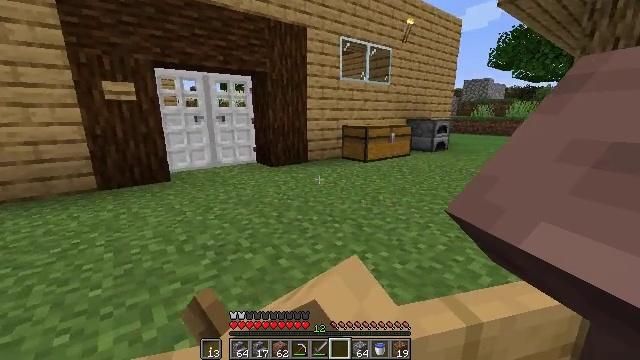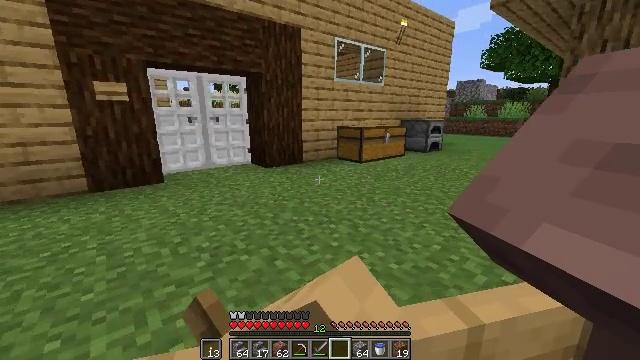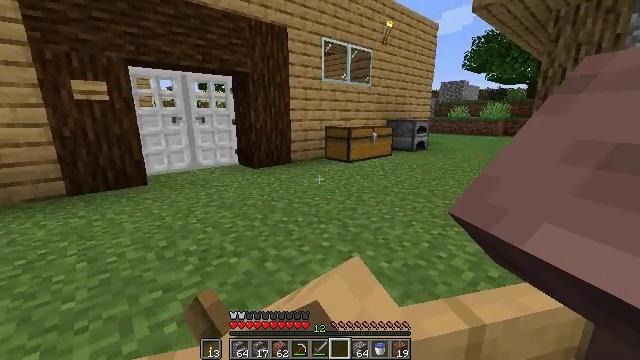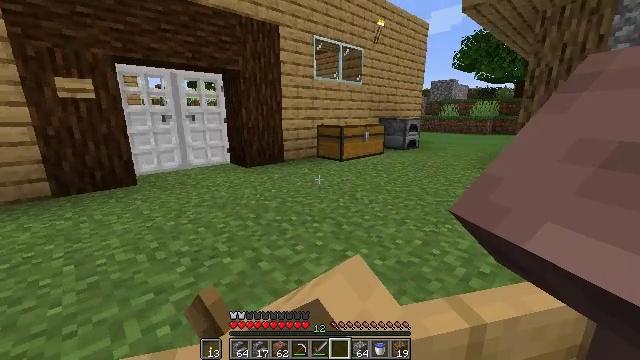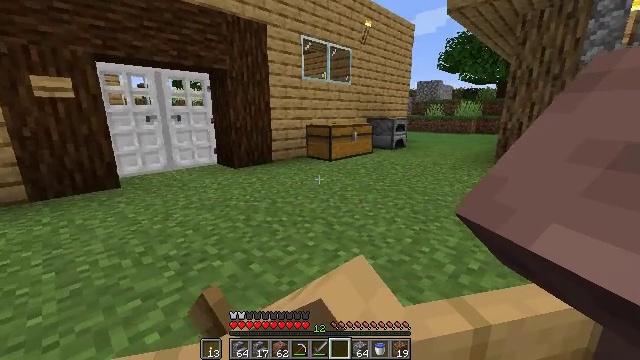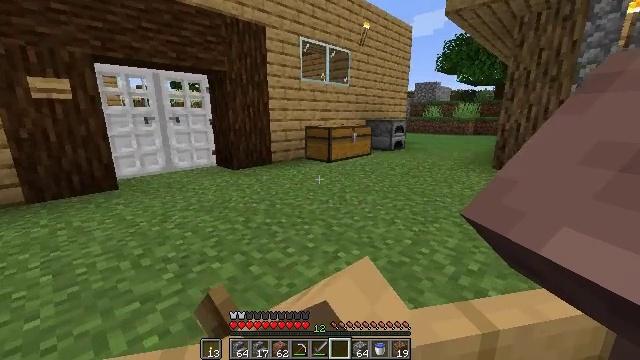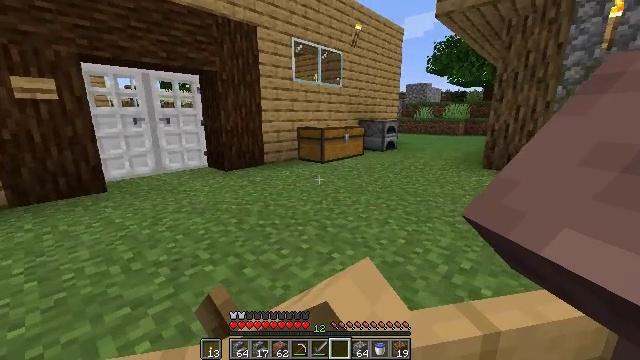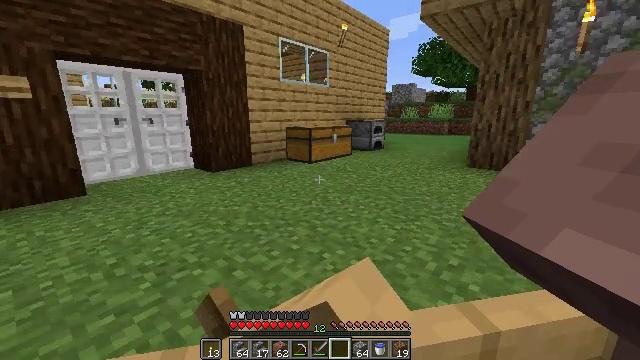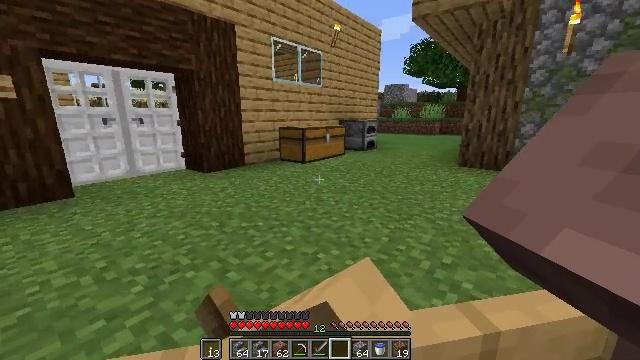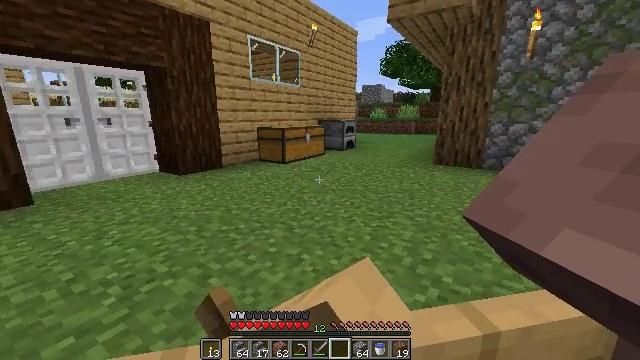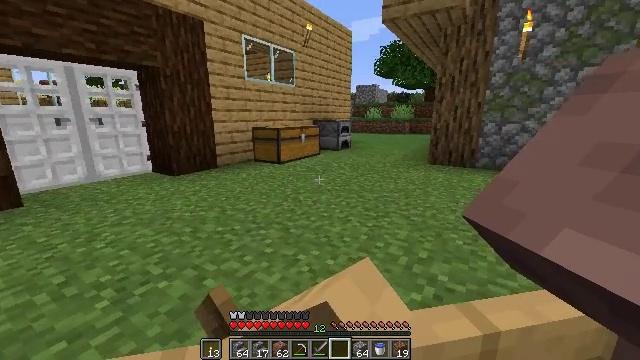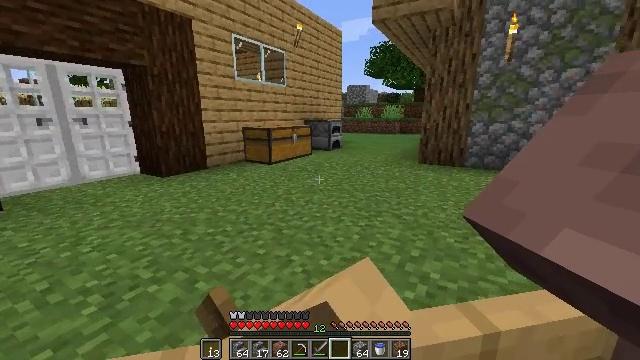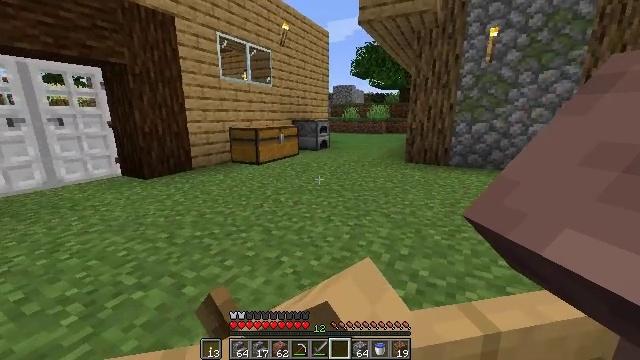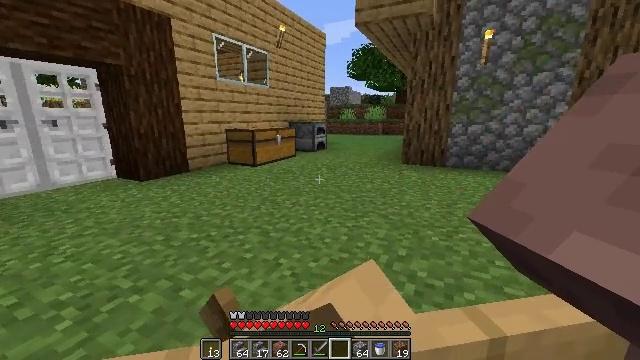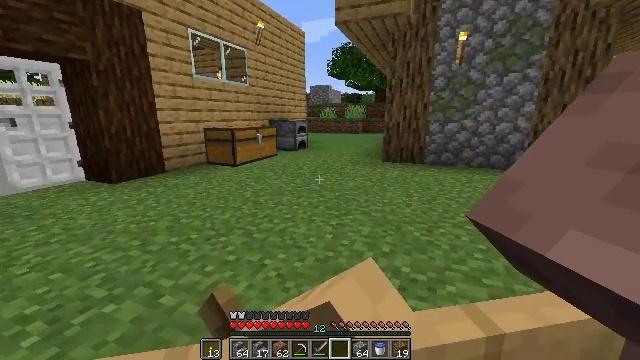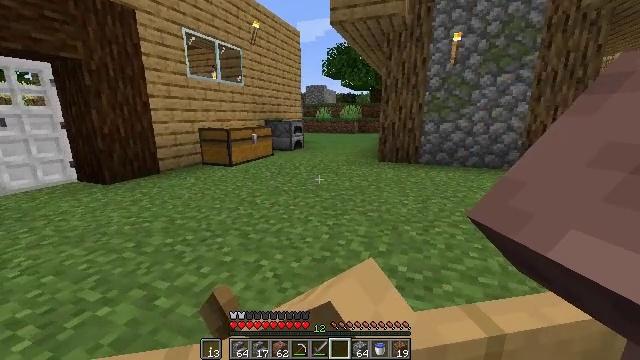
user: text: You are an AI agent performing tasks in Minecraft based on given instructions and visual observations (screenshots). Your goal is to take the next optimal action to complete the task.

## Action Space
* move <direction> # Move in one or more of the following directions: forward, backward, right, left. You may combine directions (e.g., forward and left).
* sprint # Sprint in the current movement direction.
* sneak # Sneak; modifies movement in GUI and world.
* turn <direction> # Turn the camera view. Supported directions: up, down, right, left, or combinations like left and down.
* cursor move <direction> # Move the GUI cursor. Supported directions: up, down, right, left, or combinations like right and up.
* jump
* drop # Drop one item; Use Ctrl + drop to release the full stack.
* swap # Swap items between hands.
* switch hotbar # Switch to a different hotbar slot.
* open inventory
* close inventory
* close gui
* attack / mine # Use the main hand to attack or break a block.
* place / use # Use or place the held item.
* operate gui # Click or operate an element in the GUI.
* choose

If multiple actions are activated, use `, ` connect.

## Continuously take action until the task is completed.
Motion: motion action
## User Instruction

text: Attack the iron door to collect it.
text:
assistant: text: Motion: move right, attack / mine
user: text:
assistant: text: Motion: move right, attack / mine
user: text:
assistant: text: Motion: move right, attack / mine
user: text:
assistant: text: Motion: move right, attack / mine
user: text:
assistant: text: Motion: move right, turn left, attack / mine
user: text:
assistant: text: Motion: move right, attack / mine
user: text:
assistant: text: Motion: move right, attack / mine
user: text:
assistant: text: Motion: move right, attack / mine
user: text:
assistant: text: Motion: move right, attack / mine
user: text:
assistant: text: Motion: move right, attack / mine
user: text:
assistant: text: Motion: move right, attack / mine
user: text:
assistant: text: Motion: move right, attack / mine
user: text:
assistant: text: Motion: move right, attack / mine
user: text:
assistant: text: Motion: move right, attack / mine
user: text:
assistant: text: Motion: move right, attack / mine
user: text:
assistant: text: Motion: move right, attack / mine
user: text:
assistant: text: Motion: move right, attack / mine
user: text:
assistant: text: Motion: move right, turn left, attack / mine
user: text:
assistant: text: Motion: move right, turn left, attack / mine
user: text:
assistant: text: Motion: move right, turn left, attack / mine
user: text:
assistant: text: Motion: move right, attack / mine
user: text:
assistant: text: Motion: move right, attack / mine
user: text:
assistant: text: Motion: move right, attack / mine
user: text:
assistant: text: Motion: move right, attack / mine
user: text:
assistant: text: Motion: move right, turn left, attack / mine
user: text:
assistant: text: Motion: move right, turn left, attack / mine
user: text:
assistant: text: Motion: move right, turn left and up, attack / mine
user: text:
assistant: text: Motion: move right, turn left, attack / mine
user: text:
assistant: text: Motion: move right, turn left, attack / mine
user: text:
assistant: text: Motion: turn left and up, attack / mine